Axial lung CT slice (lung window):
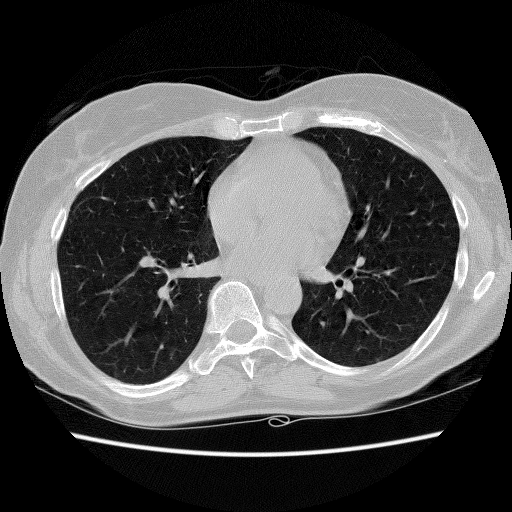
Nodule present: no